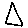
Label: triangle